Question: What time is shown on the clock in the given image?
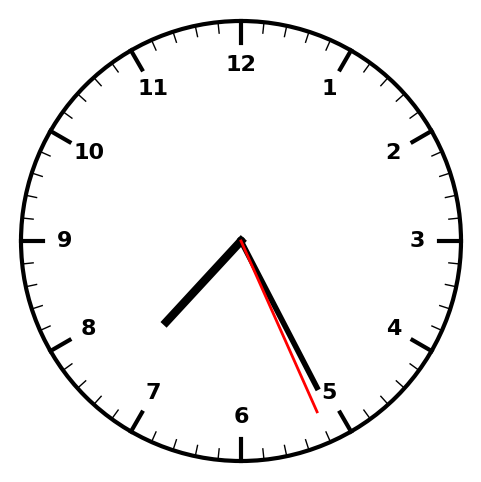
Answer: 07:25:26